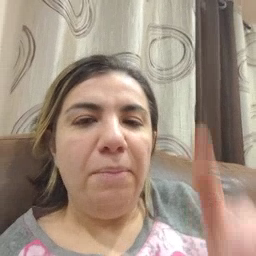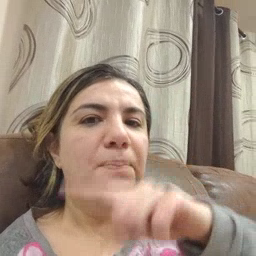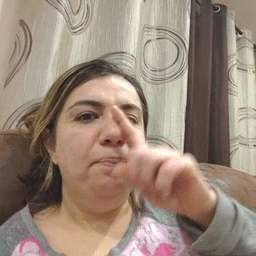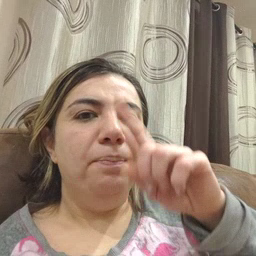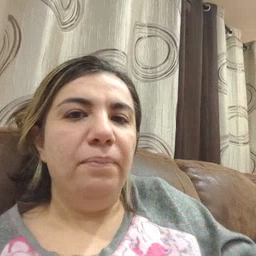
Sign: mouse